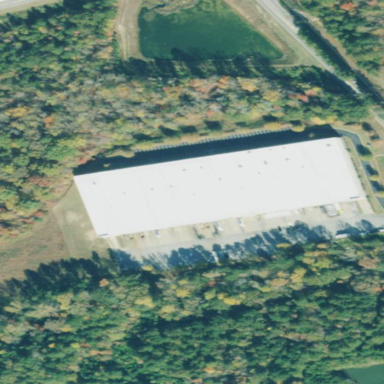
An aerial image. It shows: Warehouse building.